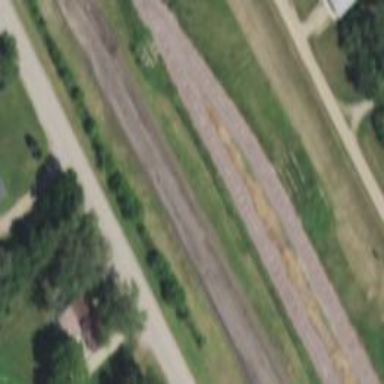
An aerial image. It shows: Disused railway spur line.